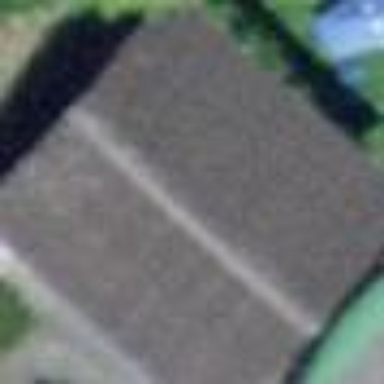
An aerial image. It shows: Garage.